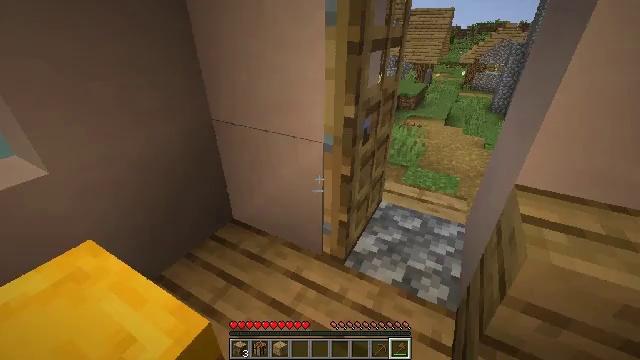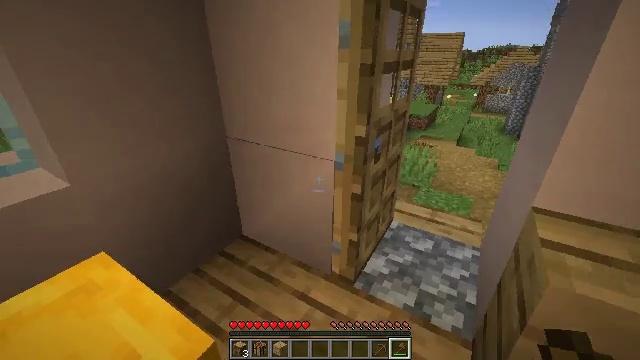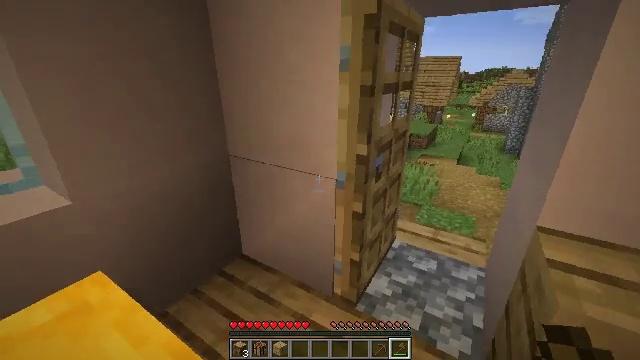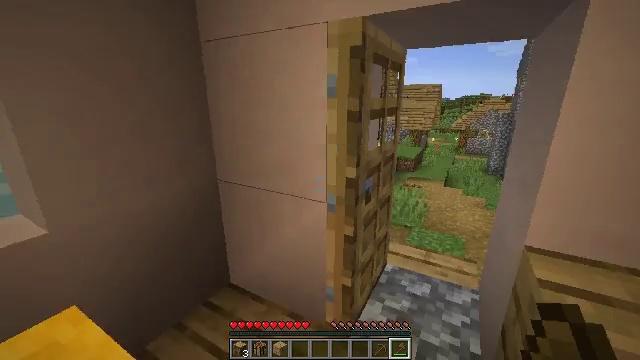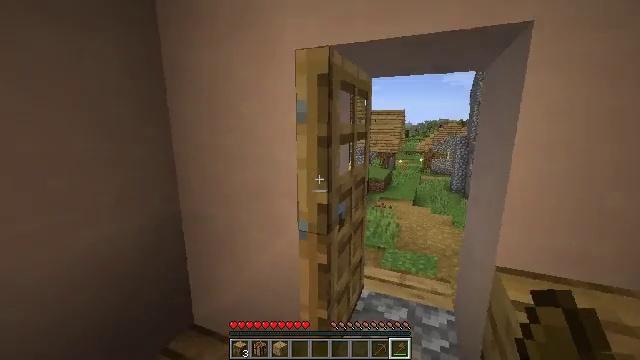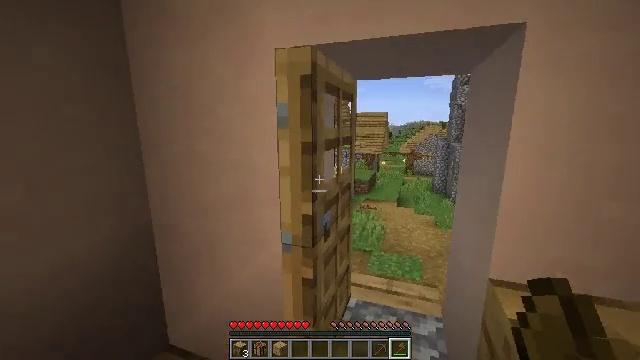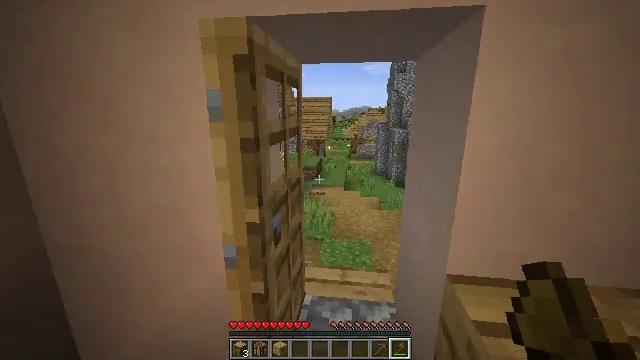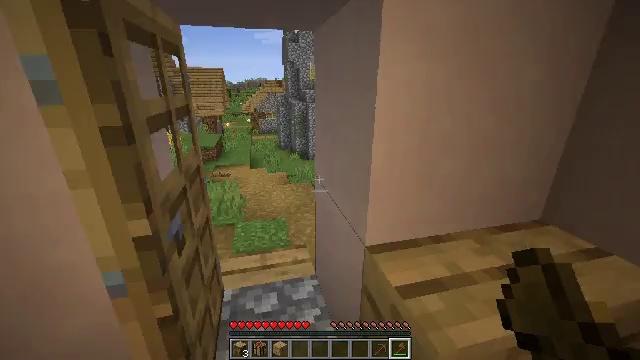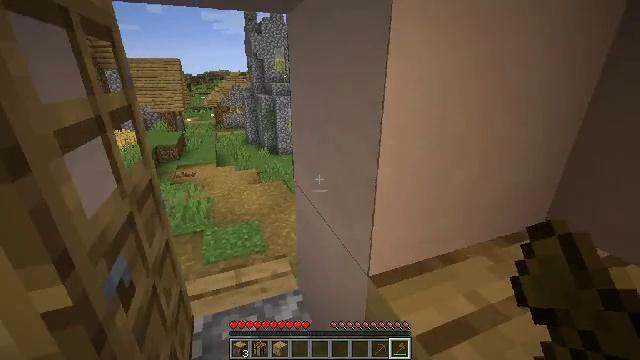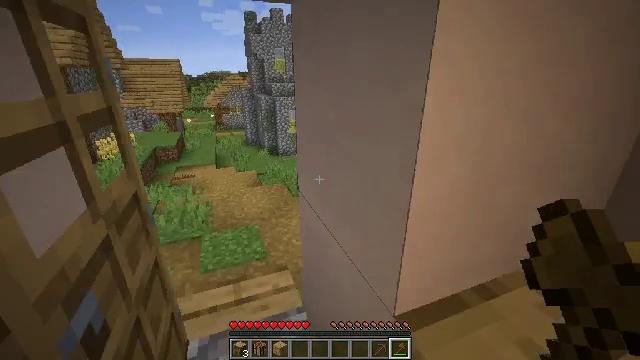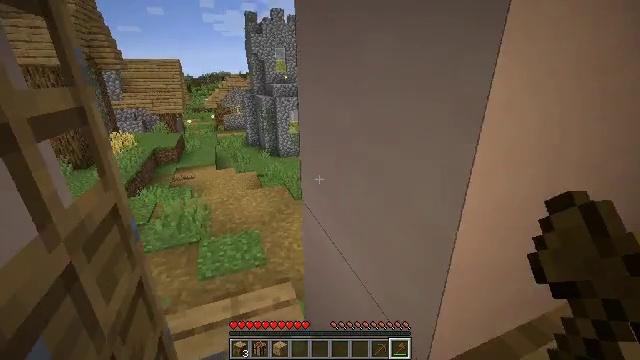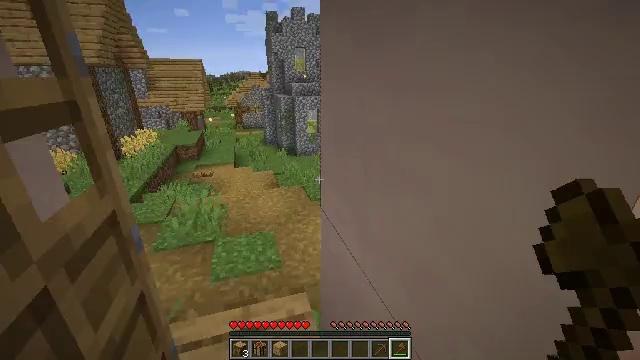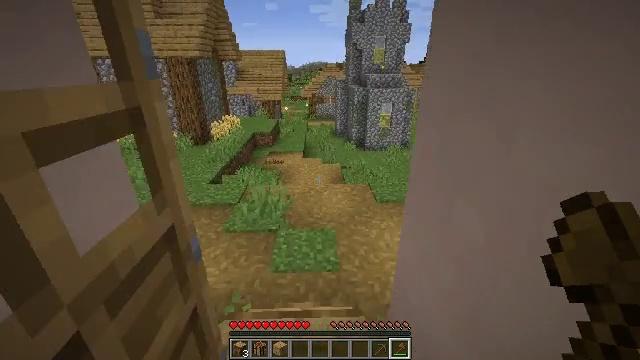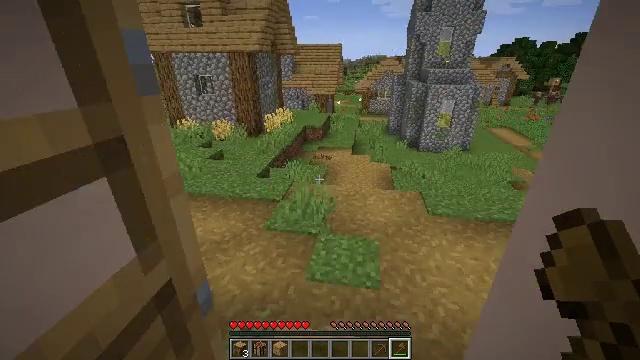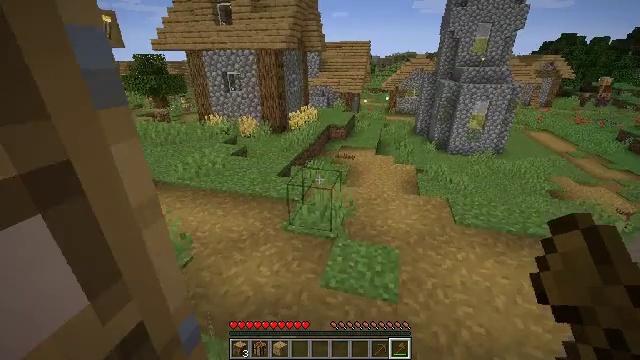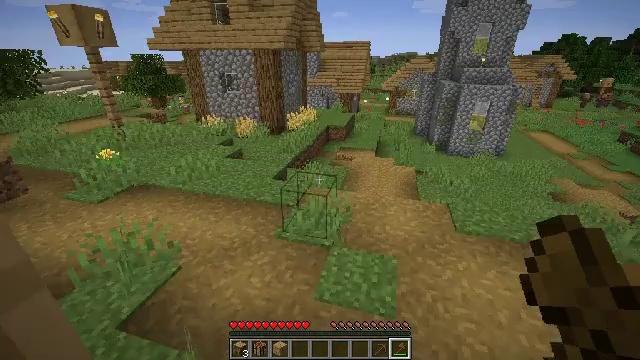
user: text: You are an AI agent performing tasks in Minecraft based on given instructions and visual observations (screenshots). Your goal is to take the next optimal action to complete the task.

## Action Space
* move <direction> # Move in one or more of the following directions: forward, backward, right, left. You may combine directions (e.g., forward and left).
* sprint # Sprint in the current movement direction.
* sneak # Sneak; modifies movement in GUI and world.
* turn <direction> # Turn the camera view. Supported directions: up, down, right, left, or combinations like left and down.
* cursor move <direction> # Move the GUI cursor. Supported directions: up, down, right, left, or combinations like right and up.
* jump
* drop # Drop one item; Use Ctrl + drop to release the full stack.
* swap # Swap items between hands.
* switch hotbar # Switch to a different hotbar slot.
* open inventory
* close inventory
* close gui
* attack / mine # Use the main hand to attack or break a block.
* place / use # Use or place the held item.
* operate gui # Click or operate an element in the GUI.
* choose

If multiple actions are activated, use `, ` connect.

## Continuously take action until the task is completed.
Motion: motion action
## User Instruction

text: Mine planks.
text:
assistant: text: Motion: turn left and up
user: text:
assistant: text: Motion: turn up
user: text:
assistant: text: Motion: turn right and up
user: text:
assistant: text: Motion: move forward, turn right and up
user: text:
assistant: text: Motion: move forward, turn right
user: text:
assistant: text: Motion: move forward, turn right and down
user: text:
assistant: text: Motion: move forward, turn right and down
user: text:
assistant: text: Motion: move forward, turn right and down
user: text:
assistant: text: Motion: move forward
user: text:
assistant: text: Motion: move forward
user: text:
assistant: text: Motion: move forward, turn left
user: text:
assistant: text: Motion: move forward, turn left and down
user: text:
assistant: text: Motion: move forward, turn left and down
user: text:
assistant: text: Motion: move forward and move right, turn left
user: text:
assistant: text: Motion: move forward and move right
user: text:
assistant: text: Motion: move forward
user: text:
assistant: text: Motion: move forward
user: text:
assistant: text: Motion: move forward
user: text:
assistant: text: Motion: move forward
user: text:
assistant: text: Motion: no_op
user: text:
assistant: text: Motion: turn right and up
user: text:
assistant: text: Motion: turn right and up
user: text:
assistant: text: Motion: turn right and up
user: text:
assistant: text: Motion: turn right and up
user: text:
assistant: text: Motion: turn right and up
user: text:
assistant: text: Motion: turn right and up
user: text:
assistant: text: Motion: turn right and up
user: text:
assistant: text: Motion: turn right
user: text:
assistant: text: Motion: no_op
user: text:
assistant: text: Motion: no_op